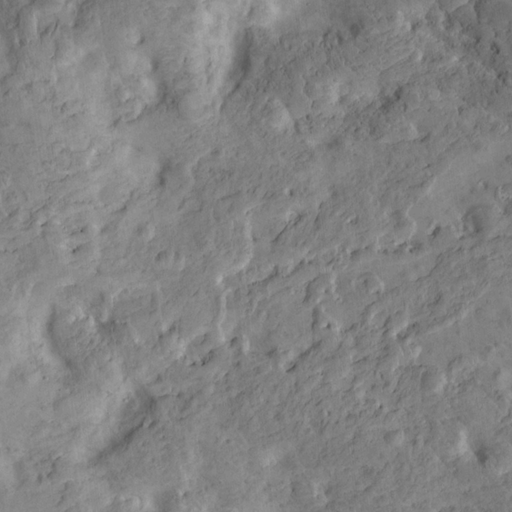
Classes present: Background, Cone